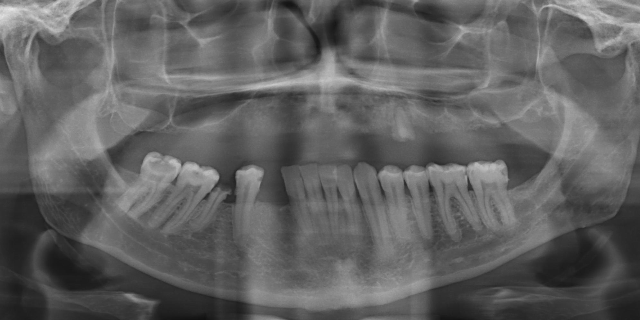
adult